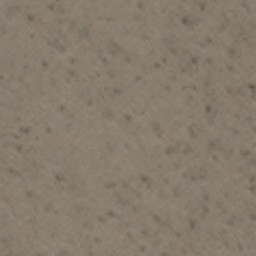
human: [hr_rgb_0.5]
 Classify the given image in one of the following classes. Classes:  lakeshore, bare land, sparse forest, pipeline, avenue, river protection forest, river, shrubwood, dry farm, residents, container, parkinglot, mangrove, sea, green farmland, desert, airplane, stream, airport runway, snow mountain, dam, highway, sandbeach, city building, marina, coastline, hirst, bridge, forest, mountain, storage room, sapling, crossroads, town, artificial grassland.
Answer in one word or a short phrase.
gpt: bare land